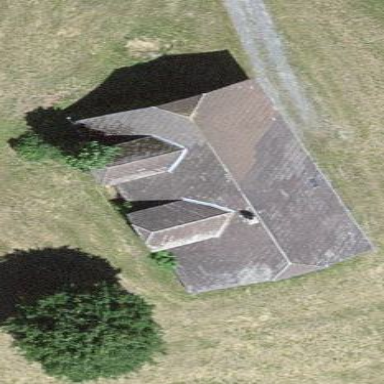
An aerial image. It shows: Farm building.